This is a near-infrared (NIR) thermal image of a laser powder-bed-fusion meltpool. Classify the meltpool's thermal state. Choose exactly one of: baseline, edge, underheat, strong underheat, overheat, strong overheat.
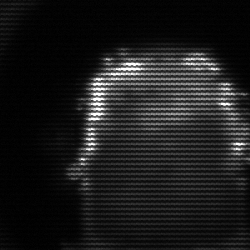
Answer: baseline